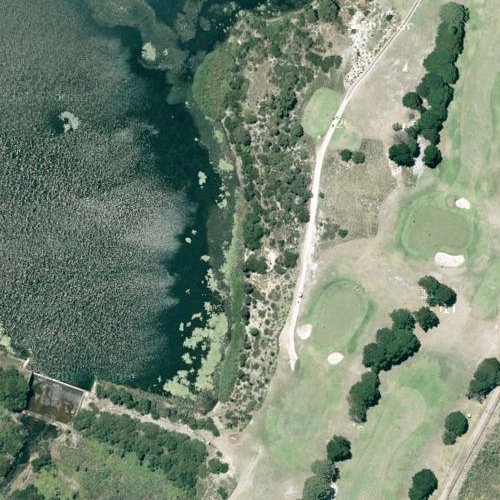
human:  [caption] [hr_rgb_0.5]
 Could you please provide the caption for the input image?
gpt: A wide river with green waters with some roads and a parking lot beside .

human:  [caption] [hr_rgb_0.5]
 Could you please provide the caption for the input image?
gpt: A wide river with some roads and a parking lot beside .

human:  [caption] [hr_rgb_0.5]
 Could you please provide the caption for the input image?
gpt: A wide river with green waters with some plants and a parking lot beside .

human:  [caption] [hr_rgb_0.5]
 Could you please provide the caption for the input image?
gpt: There are many cars parked neatly in the parking lot while a wide river beside .

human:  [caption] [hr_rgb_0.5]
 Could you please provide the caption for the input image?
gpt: Many cars parked neatly in the parking lot while a wide river passed by .